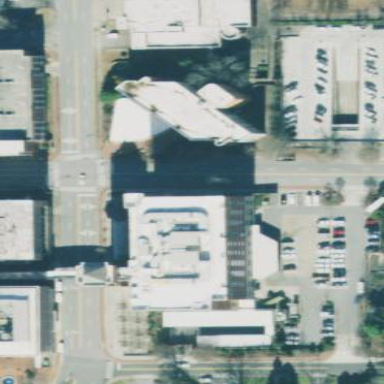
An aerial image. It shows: Public building that serves as courthouse.